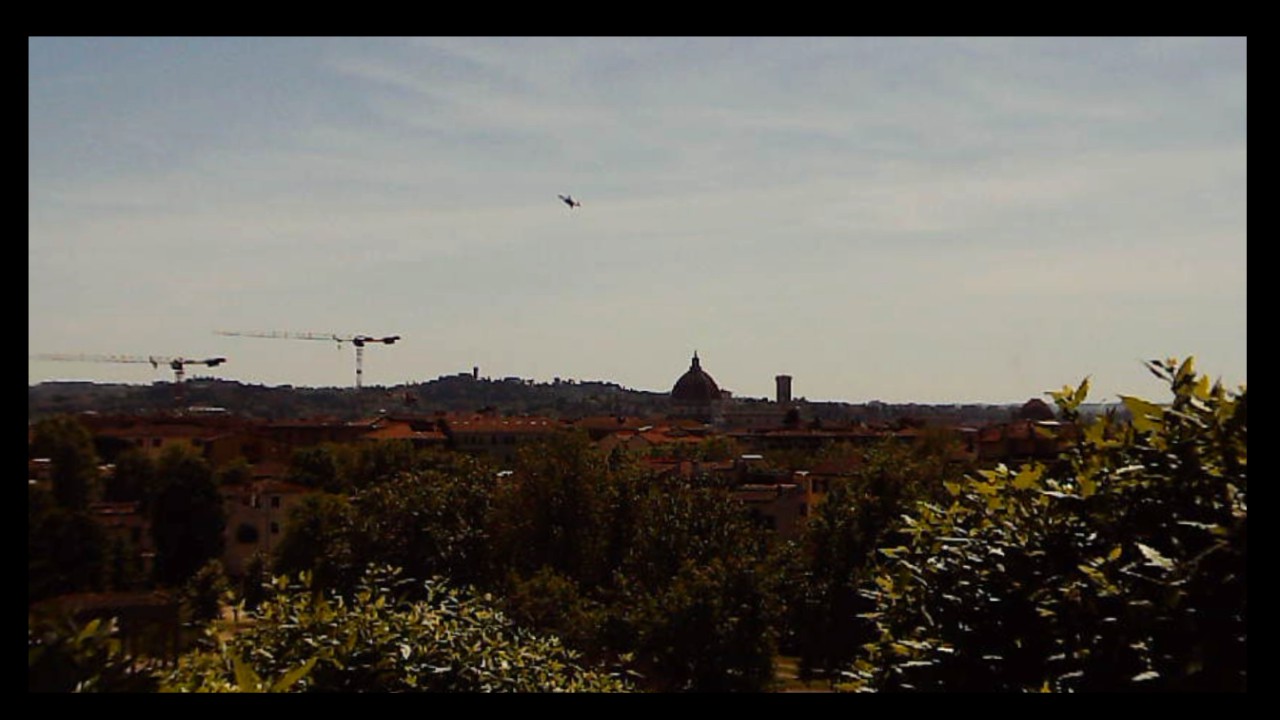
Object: DJI Mini 3